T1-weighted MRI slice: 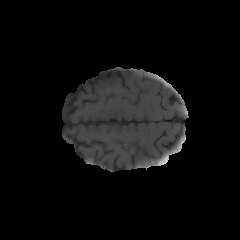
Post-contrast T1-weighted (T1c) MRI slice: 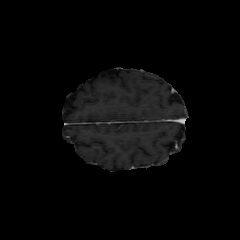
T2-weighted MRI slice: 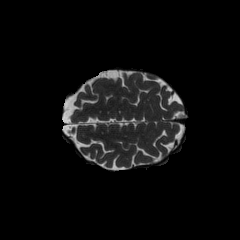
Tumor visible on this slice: no